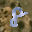
Label: 8